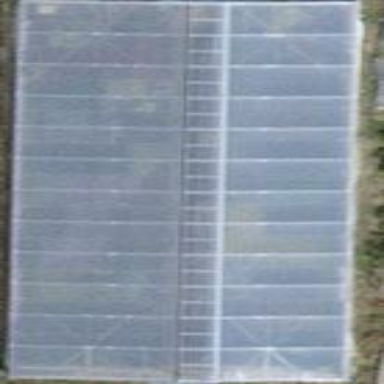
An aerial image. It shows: Greenhouse.